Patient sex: M
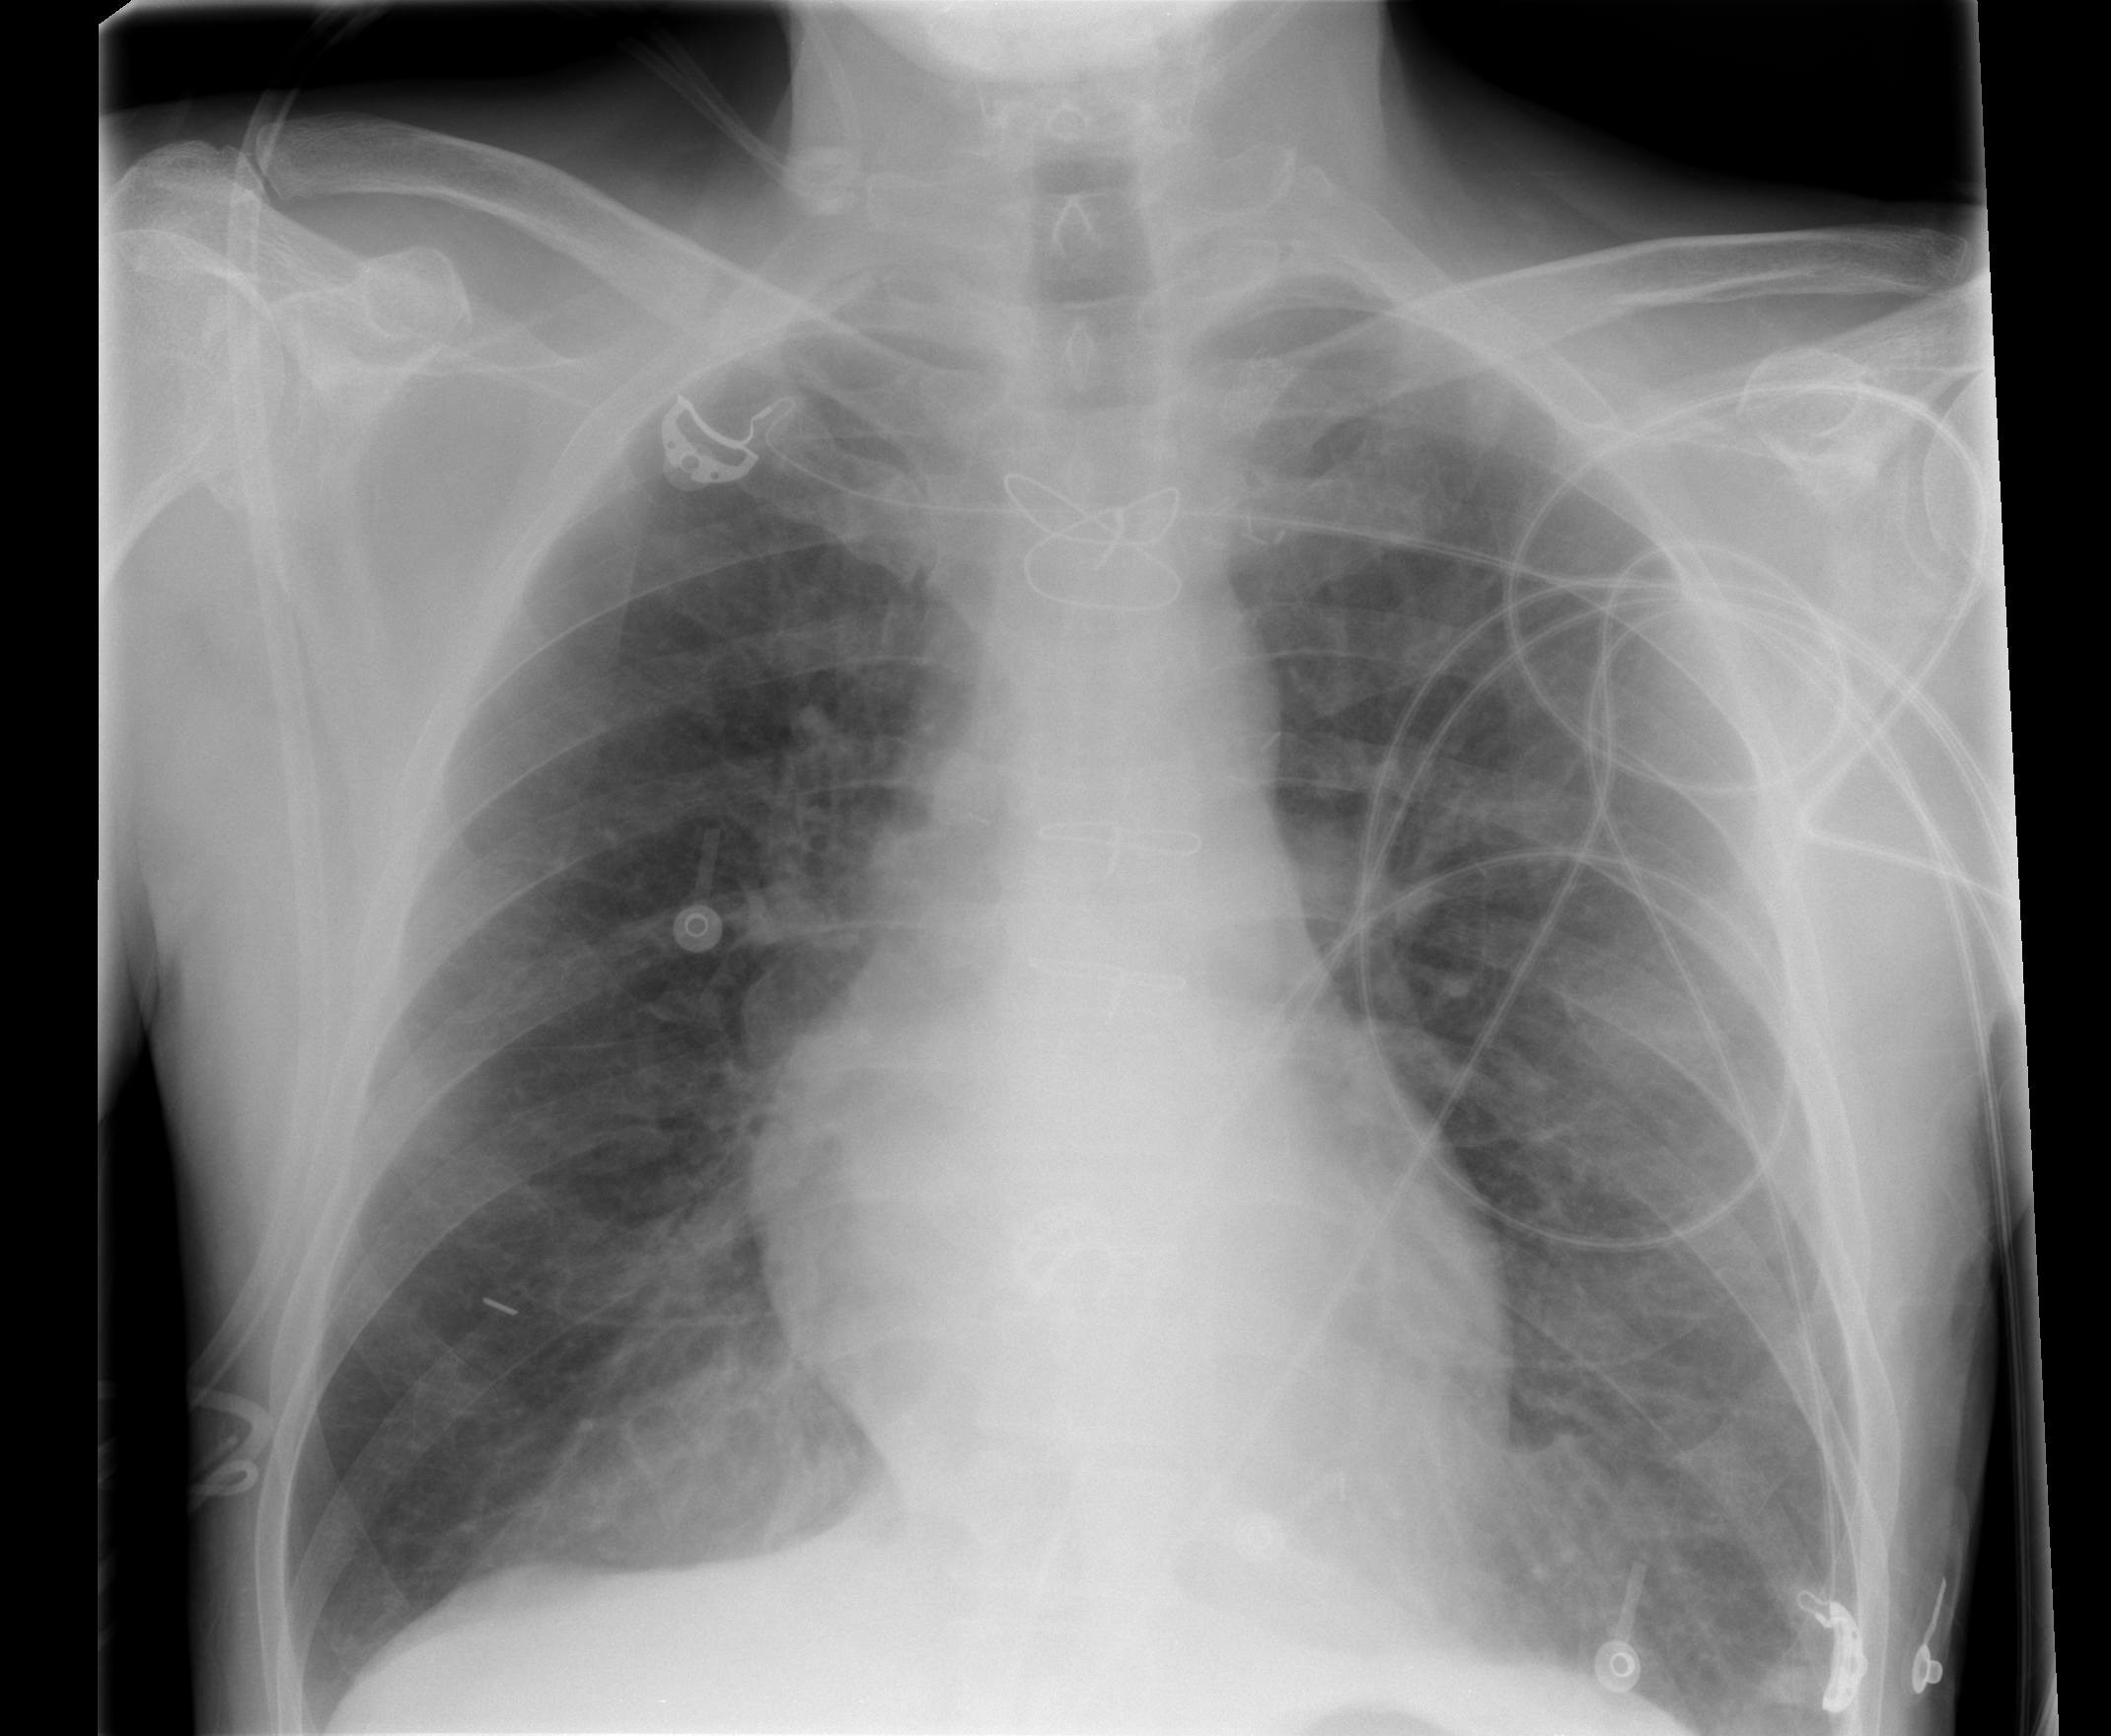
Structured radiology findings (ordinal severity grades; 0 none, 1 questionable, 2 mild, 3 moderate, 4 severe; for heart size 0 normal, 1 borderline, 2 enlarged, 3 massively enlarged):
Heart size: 1
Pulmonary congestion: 1
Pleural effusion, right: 0
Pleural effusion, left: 0
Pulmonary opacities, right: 1
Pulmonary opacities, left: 1
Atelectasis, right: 1
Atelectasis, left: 1